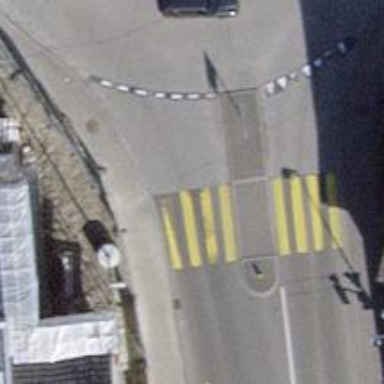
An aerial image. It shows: Uncontrolled zebra crossing with pedestrian island.